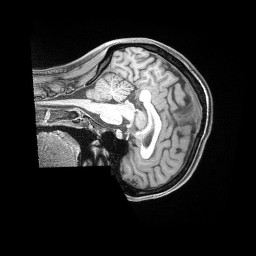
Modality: T1w
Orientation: sagittal
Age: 31
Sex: female
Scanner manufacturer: siemens
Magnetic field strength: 3 T
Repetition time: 2 s
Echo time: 0.00211 s